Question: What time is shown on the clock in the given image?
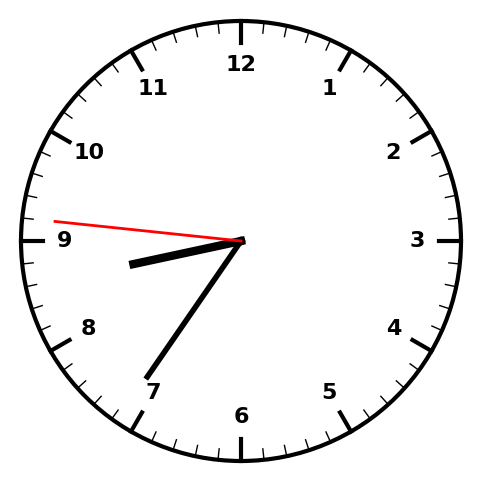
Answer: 08:35:46